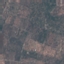
Land use / land cover class: PermanentCrop